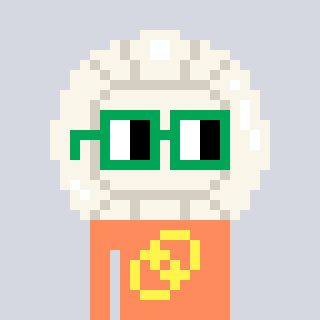
a pixel art character with square green glasses, a volleyball-shaped head and a peachy-colored body on a cool background